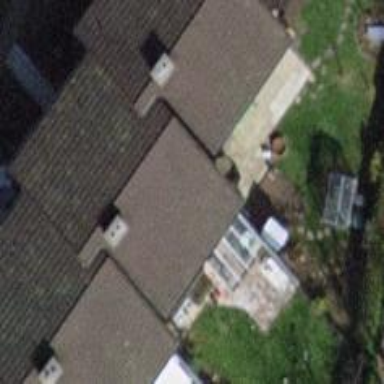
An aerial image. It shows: Terrace building with gabled roof.